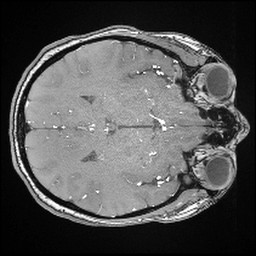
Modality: angio
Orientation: axial
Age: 29
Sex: female
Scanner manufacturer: siemens
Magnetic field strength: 3 T
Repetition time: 0.021 s
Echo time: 0.00342 s